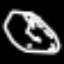
Label: clock